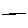
Label: line